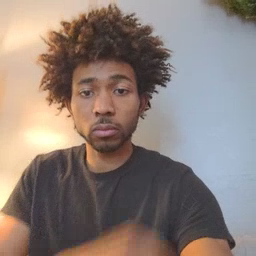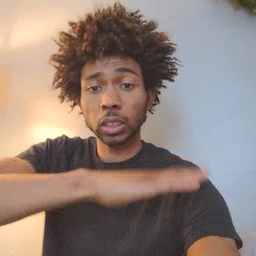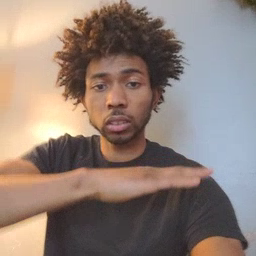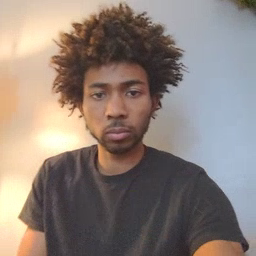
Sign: table